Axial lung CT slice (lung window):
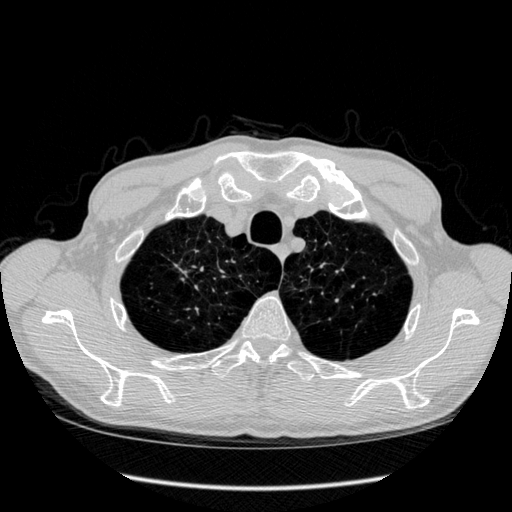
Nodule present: no